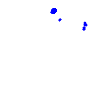
Particle: pion